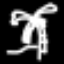
Label: palm tree